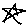
Label: star